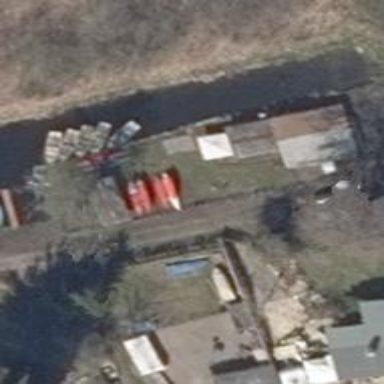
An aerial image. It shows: Shop offering canoe hire services.